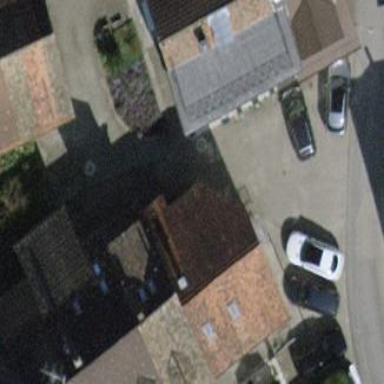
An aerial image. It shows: Terrace building with gabled roof.